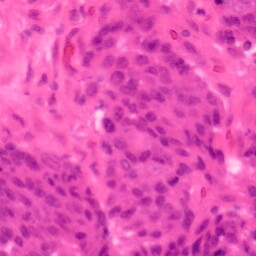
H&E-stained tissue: Colon